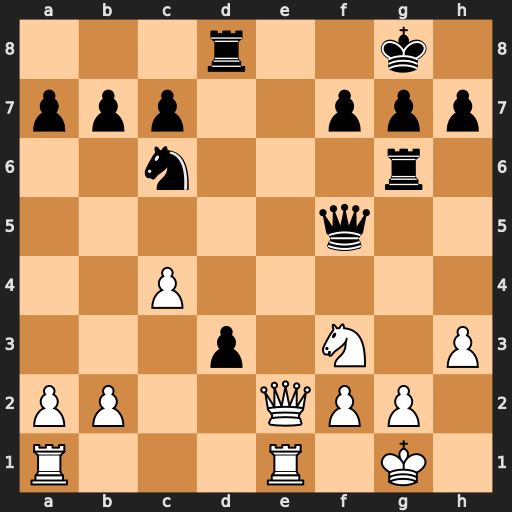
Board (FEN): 3r2k1/ppp2ppp/2n3r1/5q2/2P5/3p1N1P/PP2QPP1/R3R1K1
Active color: w
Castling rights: -
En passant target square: -
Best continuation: Qe8+ Rxe8 Rxe8#